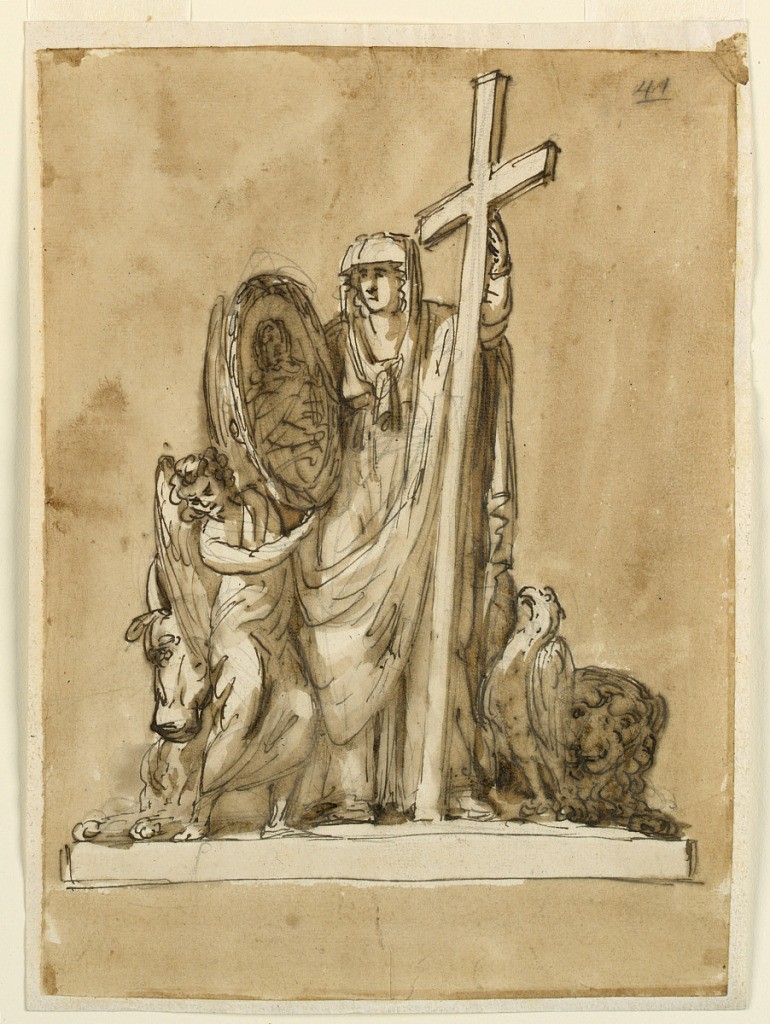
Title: Funeral Decorations for King Louis XVI of France
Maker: Giuseppe Barberi, Italian, 1746–1809
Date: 1793
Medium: Pen and brown ink, brush and brown wash, graphite on lined off-white laid paper
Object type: Drawing
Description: A crowning group similar to those in 1938-88-1302, 1938-88-1311, 1938-88-1318. The medallion with the bust portrait is supported jointly by the women and the angel. At right stands the eagle. Crouching outside are at left the bull and at right the lion.